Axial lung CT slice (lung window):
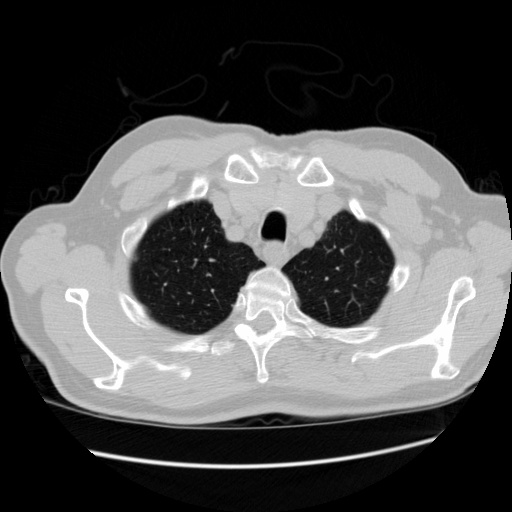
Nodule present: no